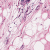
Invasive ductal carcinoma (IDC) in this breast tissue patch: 0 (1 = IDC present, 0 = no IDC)